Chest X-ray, PA view. Patient: 45 years old, sex F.
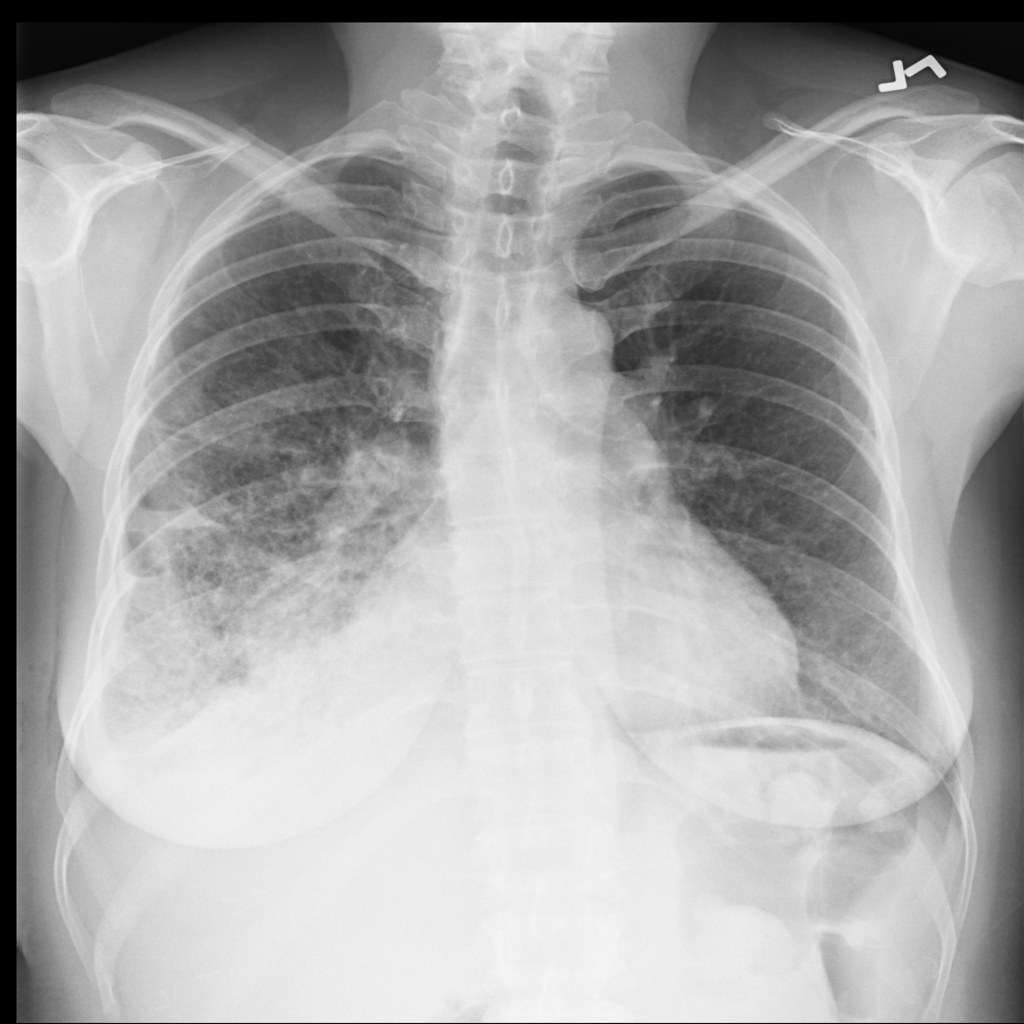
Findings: Infiltration